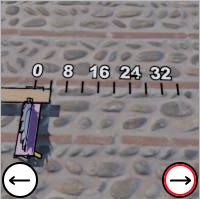
Task: length
Answer: 4
First scale value: 8.0